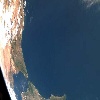
Label: water